Field crop: tomato
Growth stage: 1
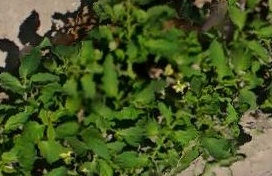
Species: tomato